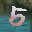
Label: 5